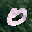
Label: 0